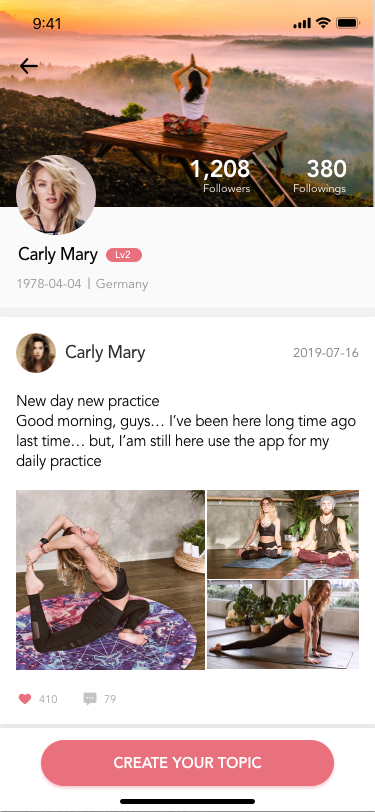
Text in this UI design:
VINYASA FLOW TO YOGA
CREATE YOUR TOPIC
Carly Mary
1,208
380
Followers
Followings
1978-04-04    Germany
Lv2
New day new practice
Good morning, guys… I’ve been here long time ago last time… but, I’am still here use the app for my daily practice
Carly Mary
2019-07-16
410
79